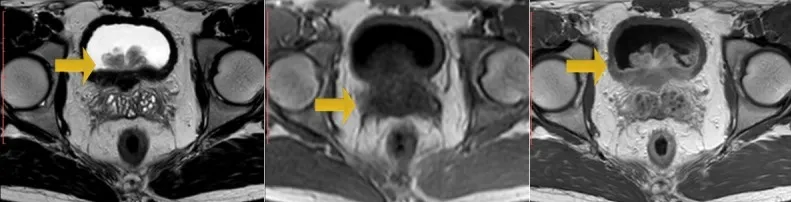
The bladder floor mass presents as a low signal mass on T1, heterogenious signal on T2 with central branching hyperintensity. This central hyperintensity showed an avid enhancement on contrast administration and represents the vascular stalk. These findindings, are evocative of Cystitis glandularis.
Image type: radiology (mri)